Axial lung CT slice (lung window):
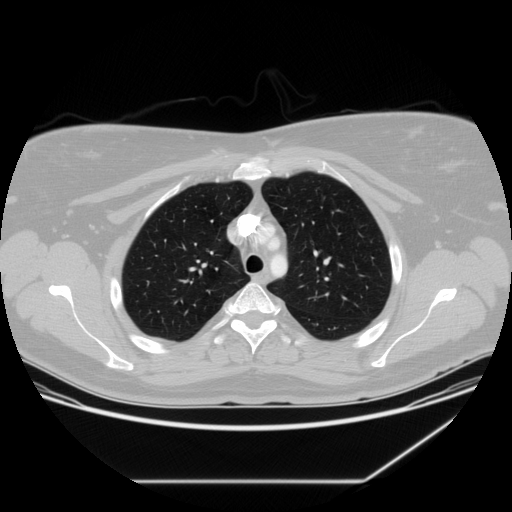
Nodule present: no